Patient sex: M
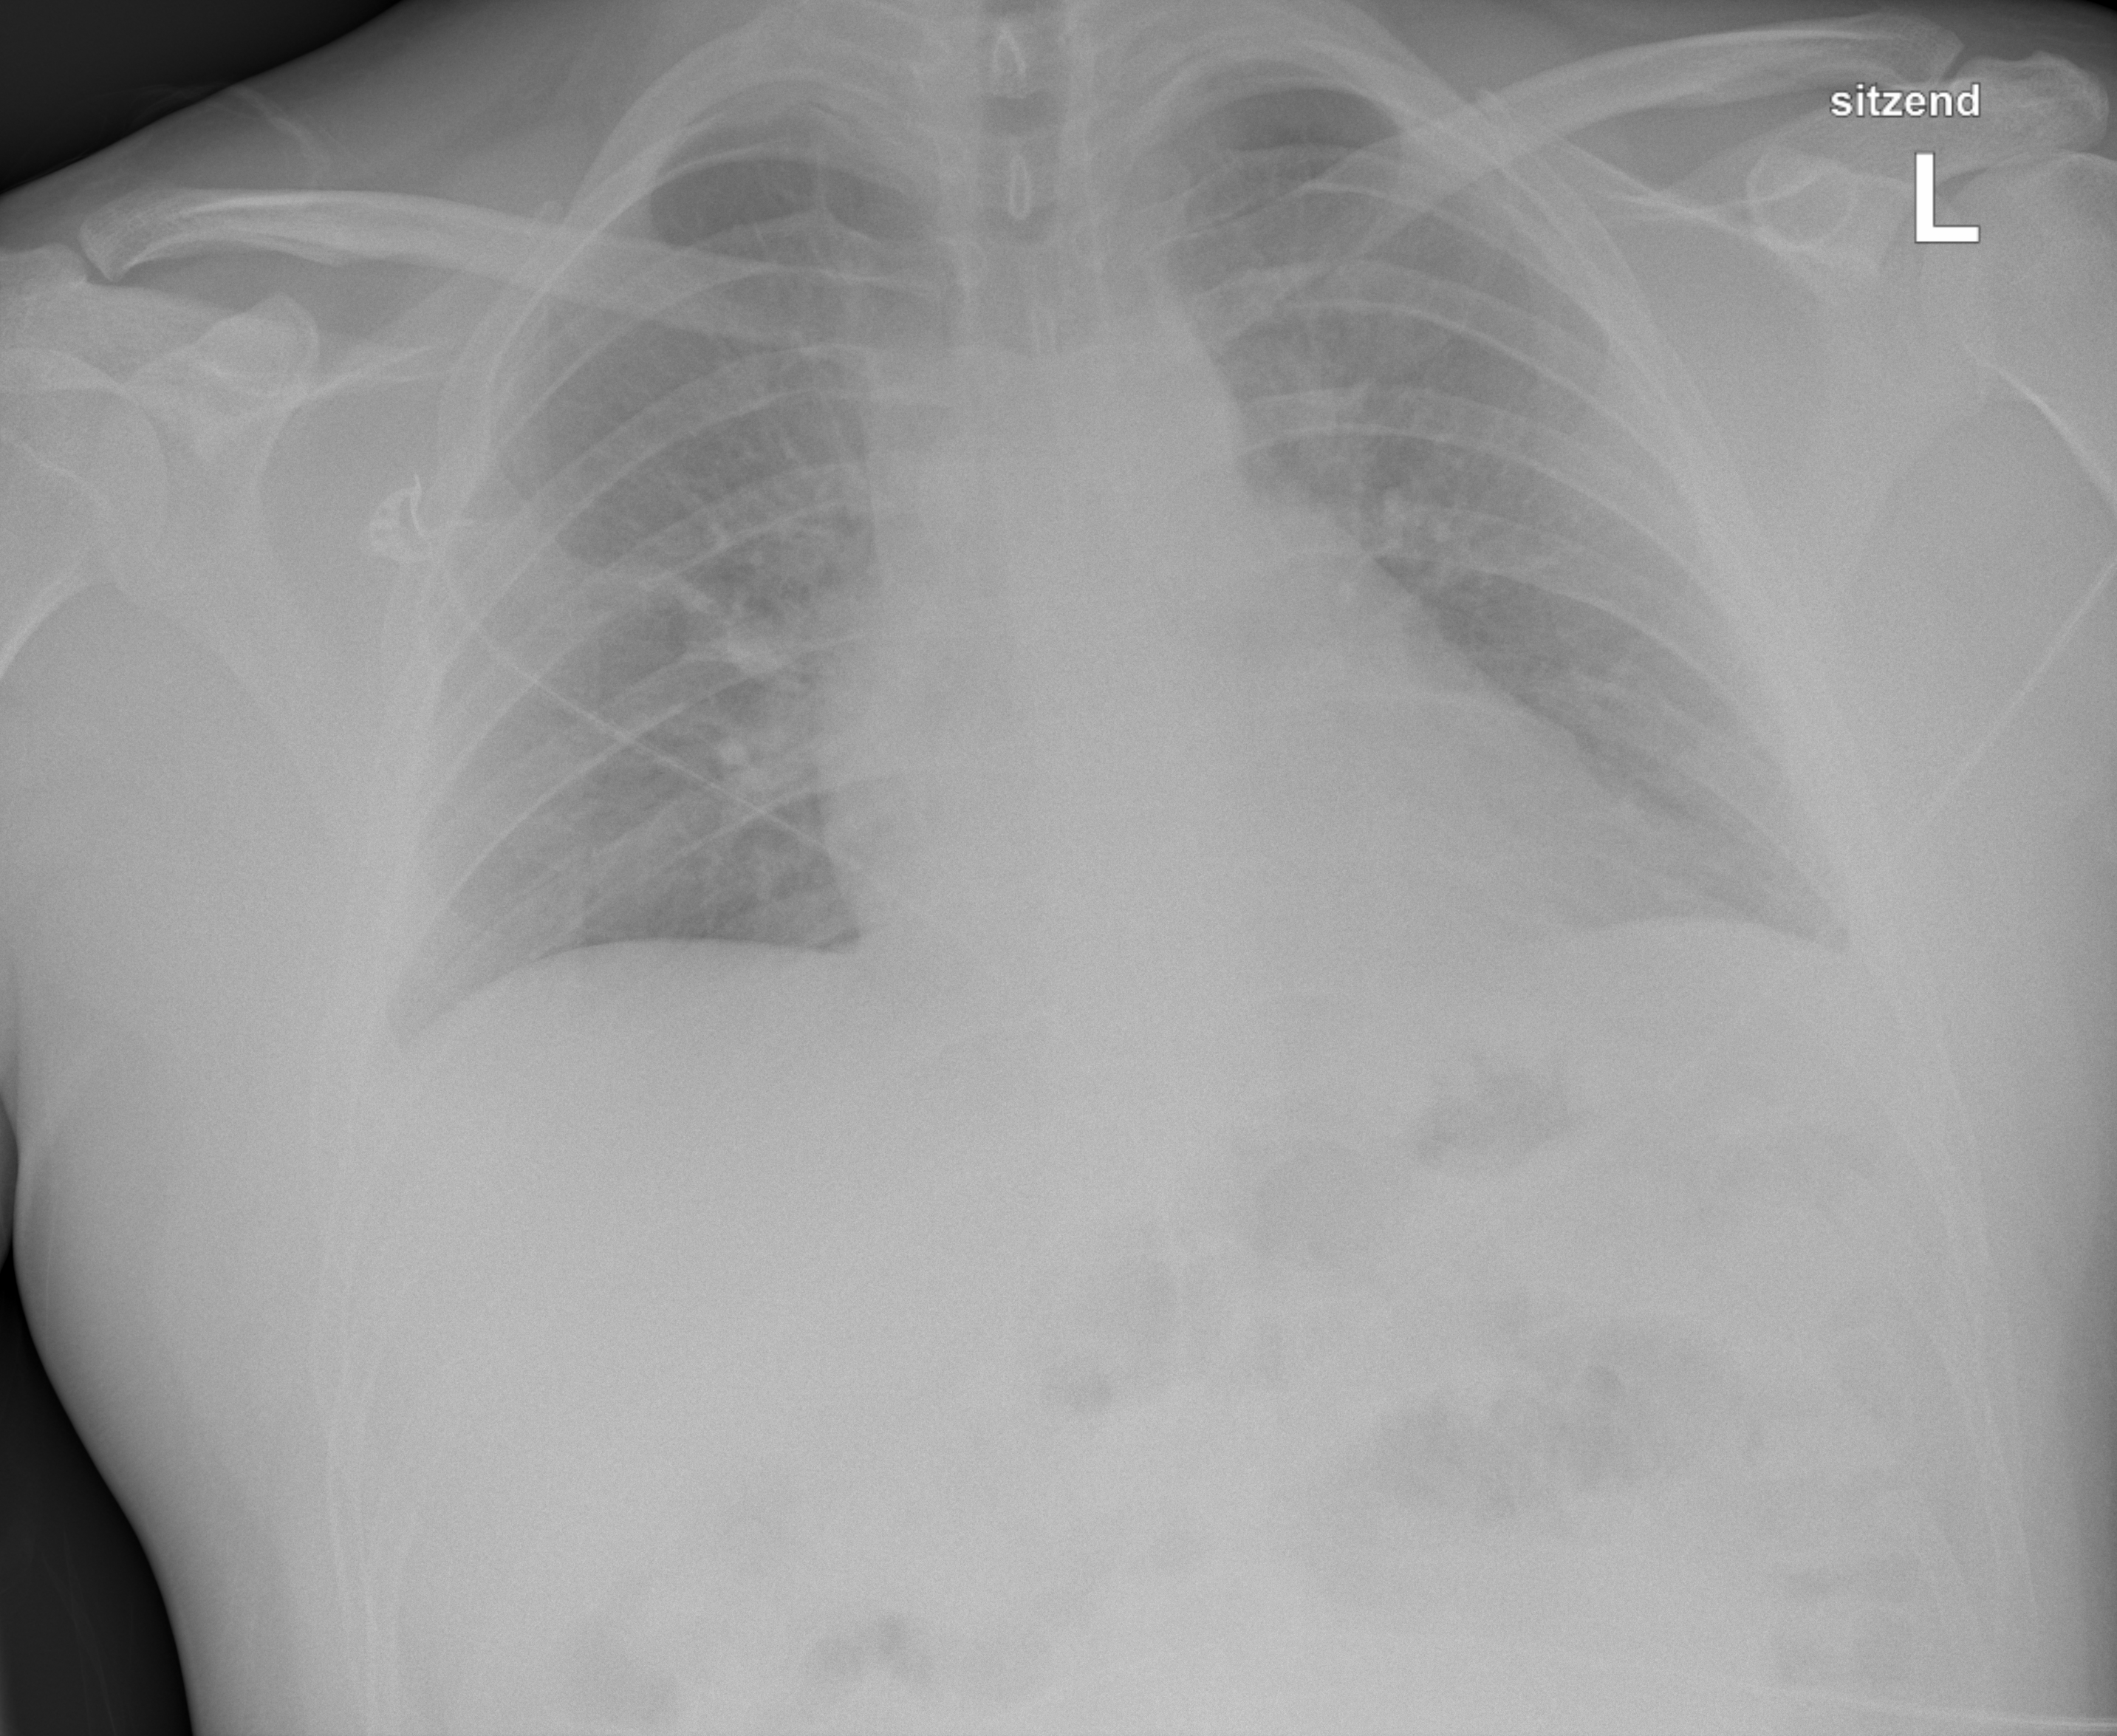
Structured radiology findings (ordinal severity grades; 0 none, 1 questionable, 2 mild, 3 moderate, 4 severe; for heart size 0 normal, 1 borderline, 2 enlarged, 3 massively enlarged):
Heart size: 1
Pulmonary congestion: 3
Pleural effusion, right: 2
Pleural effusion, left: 2
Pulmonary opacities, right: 2
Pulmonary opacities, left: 0
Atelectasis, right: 0
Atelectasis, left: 0